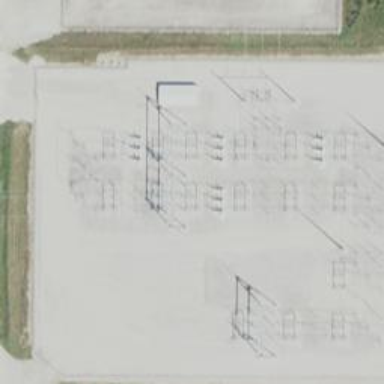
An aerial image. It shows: Switch used for power control.